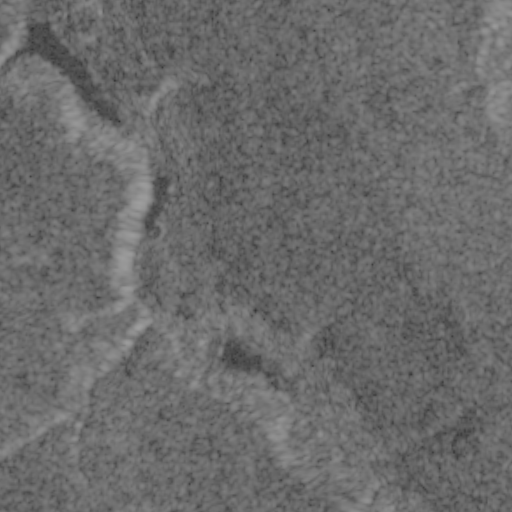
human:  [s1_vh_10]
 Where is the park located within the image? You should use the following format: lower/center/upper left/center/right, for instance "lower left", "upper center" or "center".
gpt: The park is located in the upper left of the image.
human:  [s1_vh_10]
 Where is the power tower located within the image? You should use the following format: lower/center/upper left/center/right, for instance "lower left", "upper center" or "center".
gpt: There is no power tower in the image.

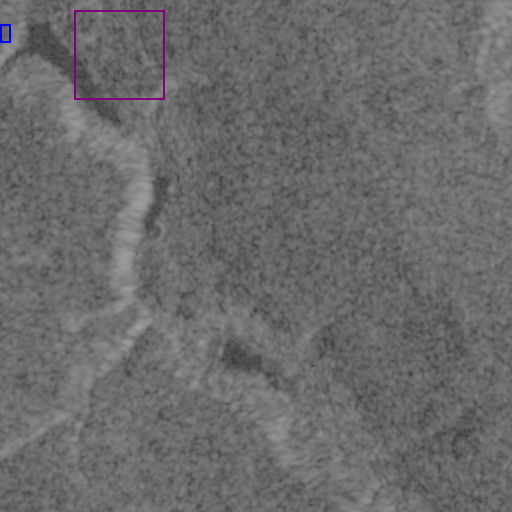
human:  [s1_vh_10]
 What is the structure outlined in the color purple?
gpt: The structure outlined in purple is a crop field.
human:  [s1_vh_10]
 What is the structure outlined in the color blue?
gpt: The structure outlined in blue is a park.
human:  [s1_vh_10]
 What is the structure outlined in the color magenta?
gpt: There is no magenta outline.